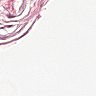
Metastatic tissue present: no